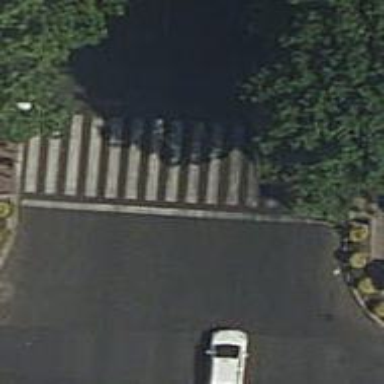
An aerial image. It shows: Road crossing with traffic signals.